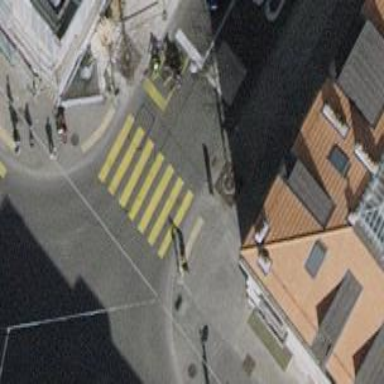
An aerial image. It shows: Crossing with traffic signals.